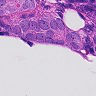
Metastatic tissue present: yes